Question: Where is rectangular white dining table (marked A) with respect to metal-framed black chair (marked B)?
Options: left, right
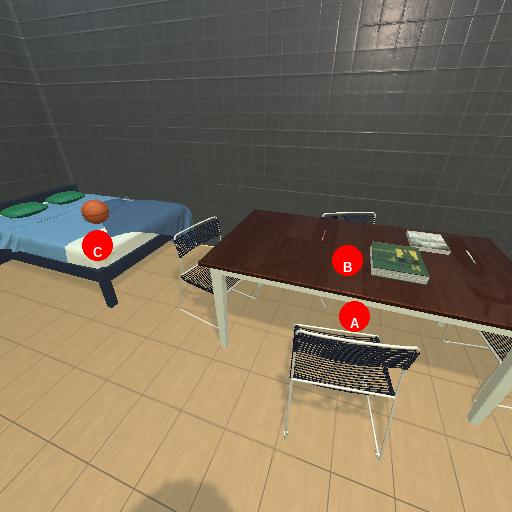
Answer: left